Field crop: maize
Growth stage: 2
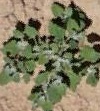
Species: chenopodium